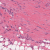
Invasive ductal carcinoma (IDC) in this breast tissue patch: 0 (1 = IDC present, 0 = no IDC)